Question: Tried adding a Coding4Fun RoundButton to my WP8 XAML. Looked around and copied from samples (i.e. <URL>, but despite the nice images I see everywhere, the text is displayed on top of my icon:
The XAML code is:
'''
<c4f:RoundButton x:Name="buttonShrtn" Click="buttonShrtn_Click" ImageSource="Assets/Images/icon-button-32.png" FontSize="18" Content="Shrtn" VerticalAlignment="Center" HorizontalAlignment="Right"/>
'''
I just can't find a similar case anywhere. Could there be something else in my XAML that can cause this?
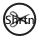
Answer: You have to use 'Label' instead of 'Content'.
> RoundToggleButton, RoundButton, OpacityToggleButton, Tile, and ImageTile content property shifted to Label property. (<URL>
<URL>.